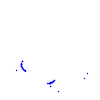
Particle: kaon